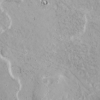
Label: not_dusty